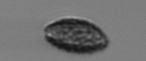
Label: Pseudochattonella_farcimen